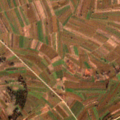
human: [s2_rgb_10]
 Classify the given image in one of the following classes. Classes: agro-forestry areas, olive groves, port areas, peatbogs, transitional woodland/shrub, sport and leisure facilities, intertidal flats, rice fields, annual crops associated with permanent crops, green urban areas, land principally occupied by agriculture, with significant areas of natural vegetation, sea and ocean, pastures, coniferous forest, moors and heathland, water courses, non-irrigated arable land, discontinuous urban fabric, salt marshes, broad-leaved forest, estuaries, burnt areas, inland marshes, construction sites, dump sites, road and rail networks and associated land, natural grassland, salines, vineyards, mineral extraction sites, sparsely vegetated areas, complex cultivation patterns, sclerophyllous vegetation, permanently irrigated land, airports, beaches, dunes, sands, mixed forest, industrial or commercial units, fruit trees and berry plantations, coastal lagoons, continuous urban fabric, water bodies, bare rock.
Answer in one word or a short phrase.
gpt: non-irrigated arable land, transitional woodland/shrub